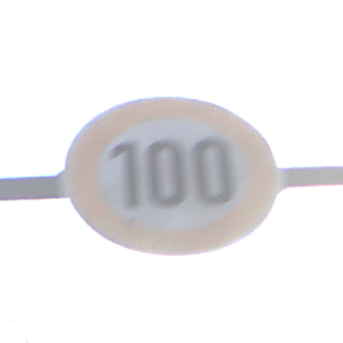
Verkehrszeichen: Geschwindigkeit100
Umgebung: Outdoor, Suburban
Tageszeit: SunriseSunset
Wetter: PartlyCloudy
Licht: Natural
Jahreszeit: NotSpecified
Kontrast: MediumContrast